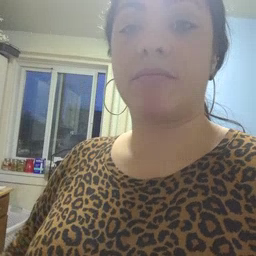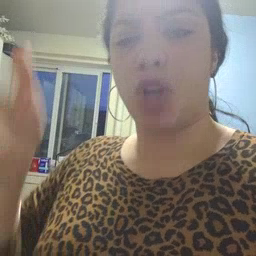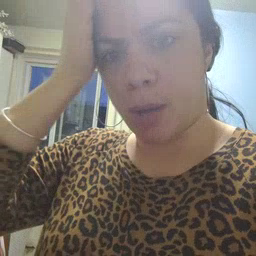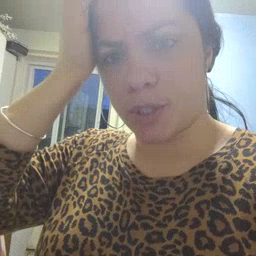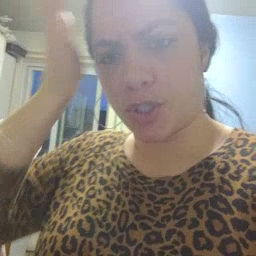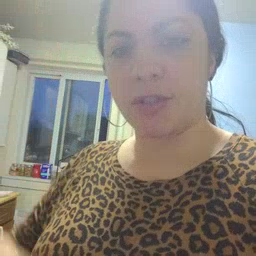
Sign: garbage